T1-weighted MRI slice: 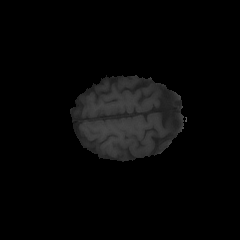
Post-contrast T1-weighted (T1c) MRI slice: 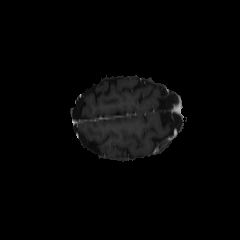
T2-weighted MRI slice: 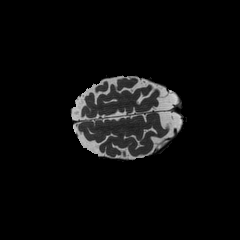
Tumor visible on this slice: no